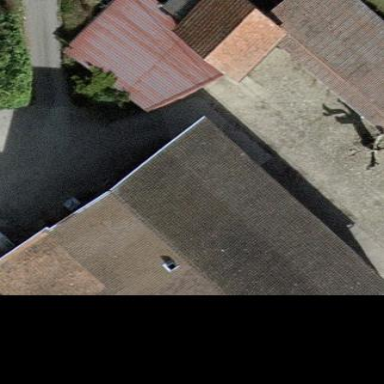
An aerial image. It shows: View of roof of building.